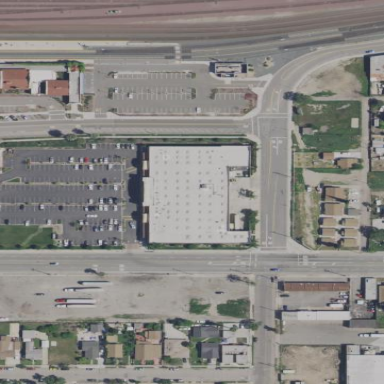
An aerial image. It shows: Building that houses supermarket.